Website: walmart
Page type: added-to-cart
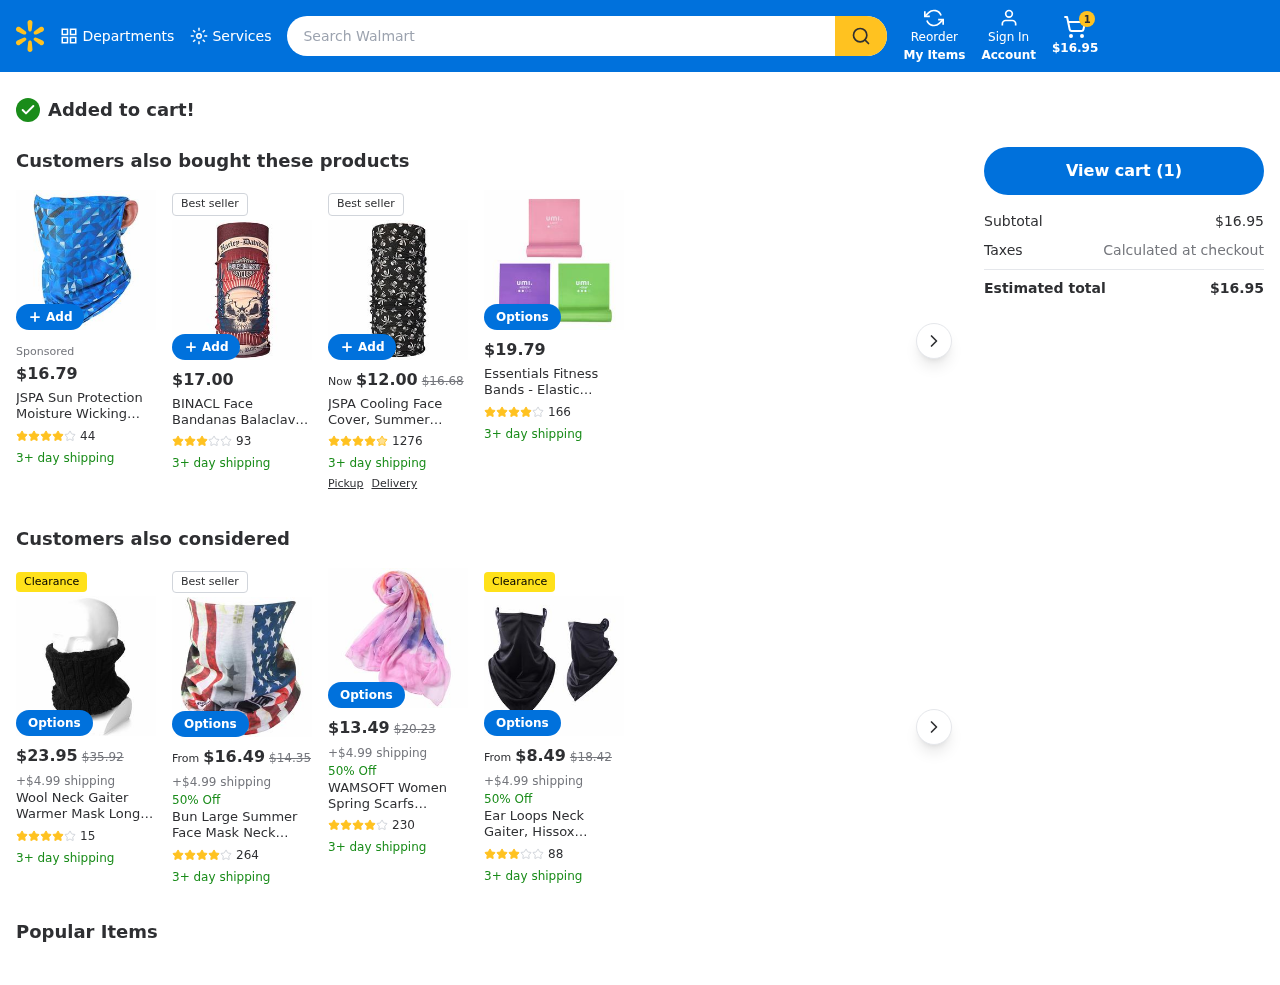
Product elements: key: PRODUCT2_NAME
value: JSPA Sun Protection Moisture Wicking Cool Half Face Cover Neck Gaiter Bandana Tube Scarf for Adults
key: PRODUCT2_NUM_RATINGS
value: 44
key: PRODUCT2_PRICE
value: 16.79
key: PRODUCT2_RATING
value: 4.4
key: PRODUCT3_NAME
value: BINACL Face Bandanas Balaclava, Unisex Neck Gaiter Scarf Novelty Stretchable Wind Sun UV Protection
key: PRODUCT3_NUM_RATINGS
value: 93
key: PRODUCT3_PRICE
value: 17
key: PRODUCT3_RATING
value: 3.4
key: PRODUCT4_NAME
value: JSPA Cooling Face Cover, Summer Cycling Face Sun Mask Scarf Bandanas Neck Gaiter Breathable Sun Prot
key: PRODUCT4_NUM_RATINGS
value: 1276
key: PRODUCT4_PRICE
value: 12
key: PRODUCT4_RATING
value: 4.7
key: PRODUCT5_NAME
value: Essentials Fitness Bands - Elastic Exercise Stretch Bands - Non-Slip Resistance Bands for Gym / Spor
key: PRODUCT5_NUM_RATINGS
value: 166
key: PRODUCT5_PRICE
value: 19.79
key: PRODUCT5_RATING
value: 4.2
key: PRODUCT6_NAME
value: Wool Neck Gaiter Warmer Mask Long Cold Weather Ski Protector Women Men Hunting Hiking Winter Outdoor
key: PRODUCT6_NUM_RATINGS
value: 15
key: PRODUCT6_PRICE
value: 23.95
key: PRODUCT6_RATING
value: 4.4
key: PRODUCT7_NAME
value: Bun Large Summer Face Mask Neck Gaiter Bandana Protective Face Cover for Outdoors Colour 04
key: PRODUCT7_NUM_RATINGS
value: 264
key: PRODUCT7_PRICE
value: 16.49
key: PRODUCT7_RATING
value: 4.2
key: PRODUCT8_NAME
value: WAMSOFT Women Spring Scarfs Lightweight, Girls Large Chiffon Neck Scarves Soft Flower Print Sheer Of
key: PRODUCT8_NUM_RATINGS
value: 230
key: PRODUCT8_PRICE
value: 13.49
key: PRODUCT8_RATING
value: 4.1
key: PRODUCT9_NAME
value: Ear Loops Neck Gaiter, Hissox Womens Mens Face Scarf Shield Bandana Ear Loops Dust UV Balaclava Outd
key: PRODUCT9_NUM_RATINGS
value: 88
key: PRODUCT9_PRICE
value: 8.49
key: PRODUCT9_RATING
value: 3.2
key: PRODUCT4_ORIGINAL_PRICE
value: $16.68
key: PRODUCT6_ORIGINAL_PRICE
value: $35.92
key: PRODUCT7_ORIGINAL_PRICE
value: $14.35
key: PRODUCT8_ORIGINAL_PRICE
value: $20.23
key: PRODUCT9_ORIGINAL_PRICE
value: $18.42
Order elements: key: ORDER_NUM_ITEMS
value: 1
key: ORDER_SUBTOTAL
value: $16.95
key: ORDER_TOTAL
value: $16.95
Search elements: key: HEADER_SEARCH
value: Search Walmart